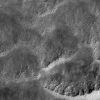
Atmospheric dust classification: not_dusty